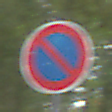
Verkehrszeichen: EingeschraenktesHalteverbot
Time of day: MorningAfternoon
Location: Outdoor (Urban)
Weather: Overcast
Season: NotSpecified
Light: Natural